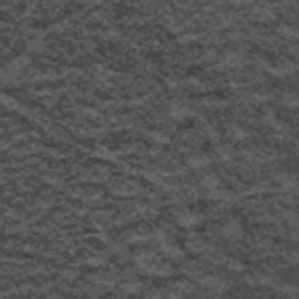
Label: frost